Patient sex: F
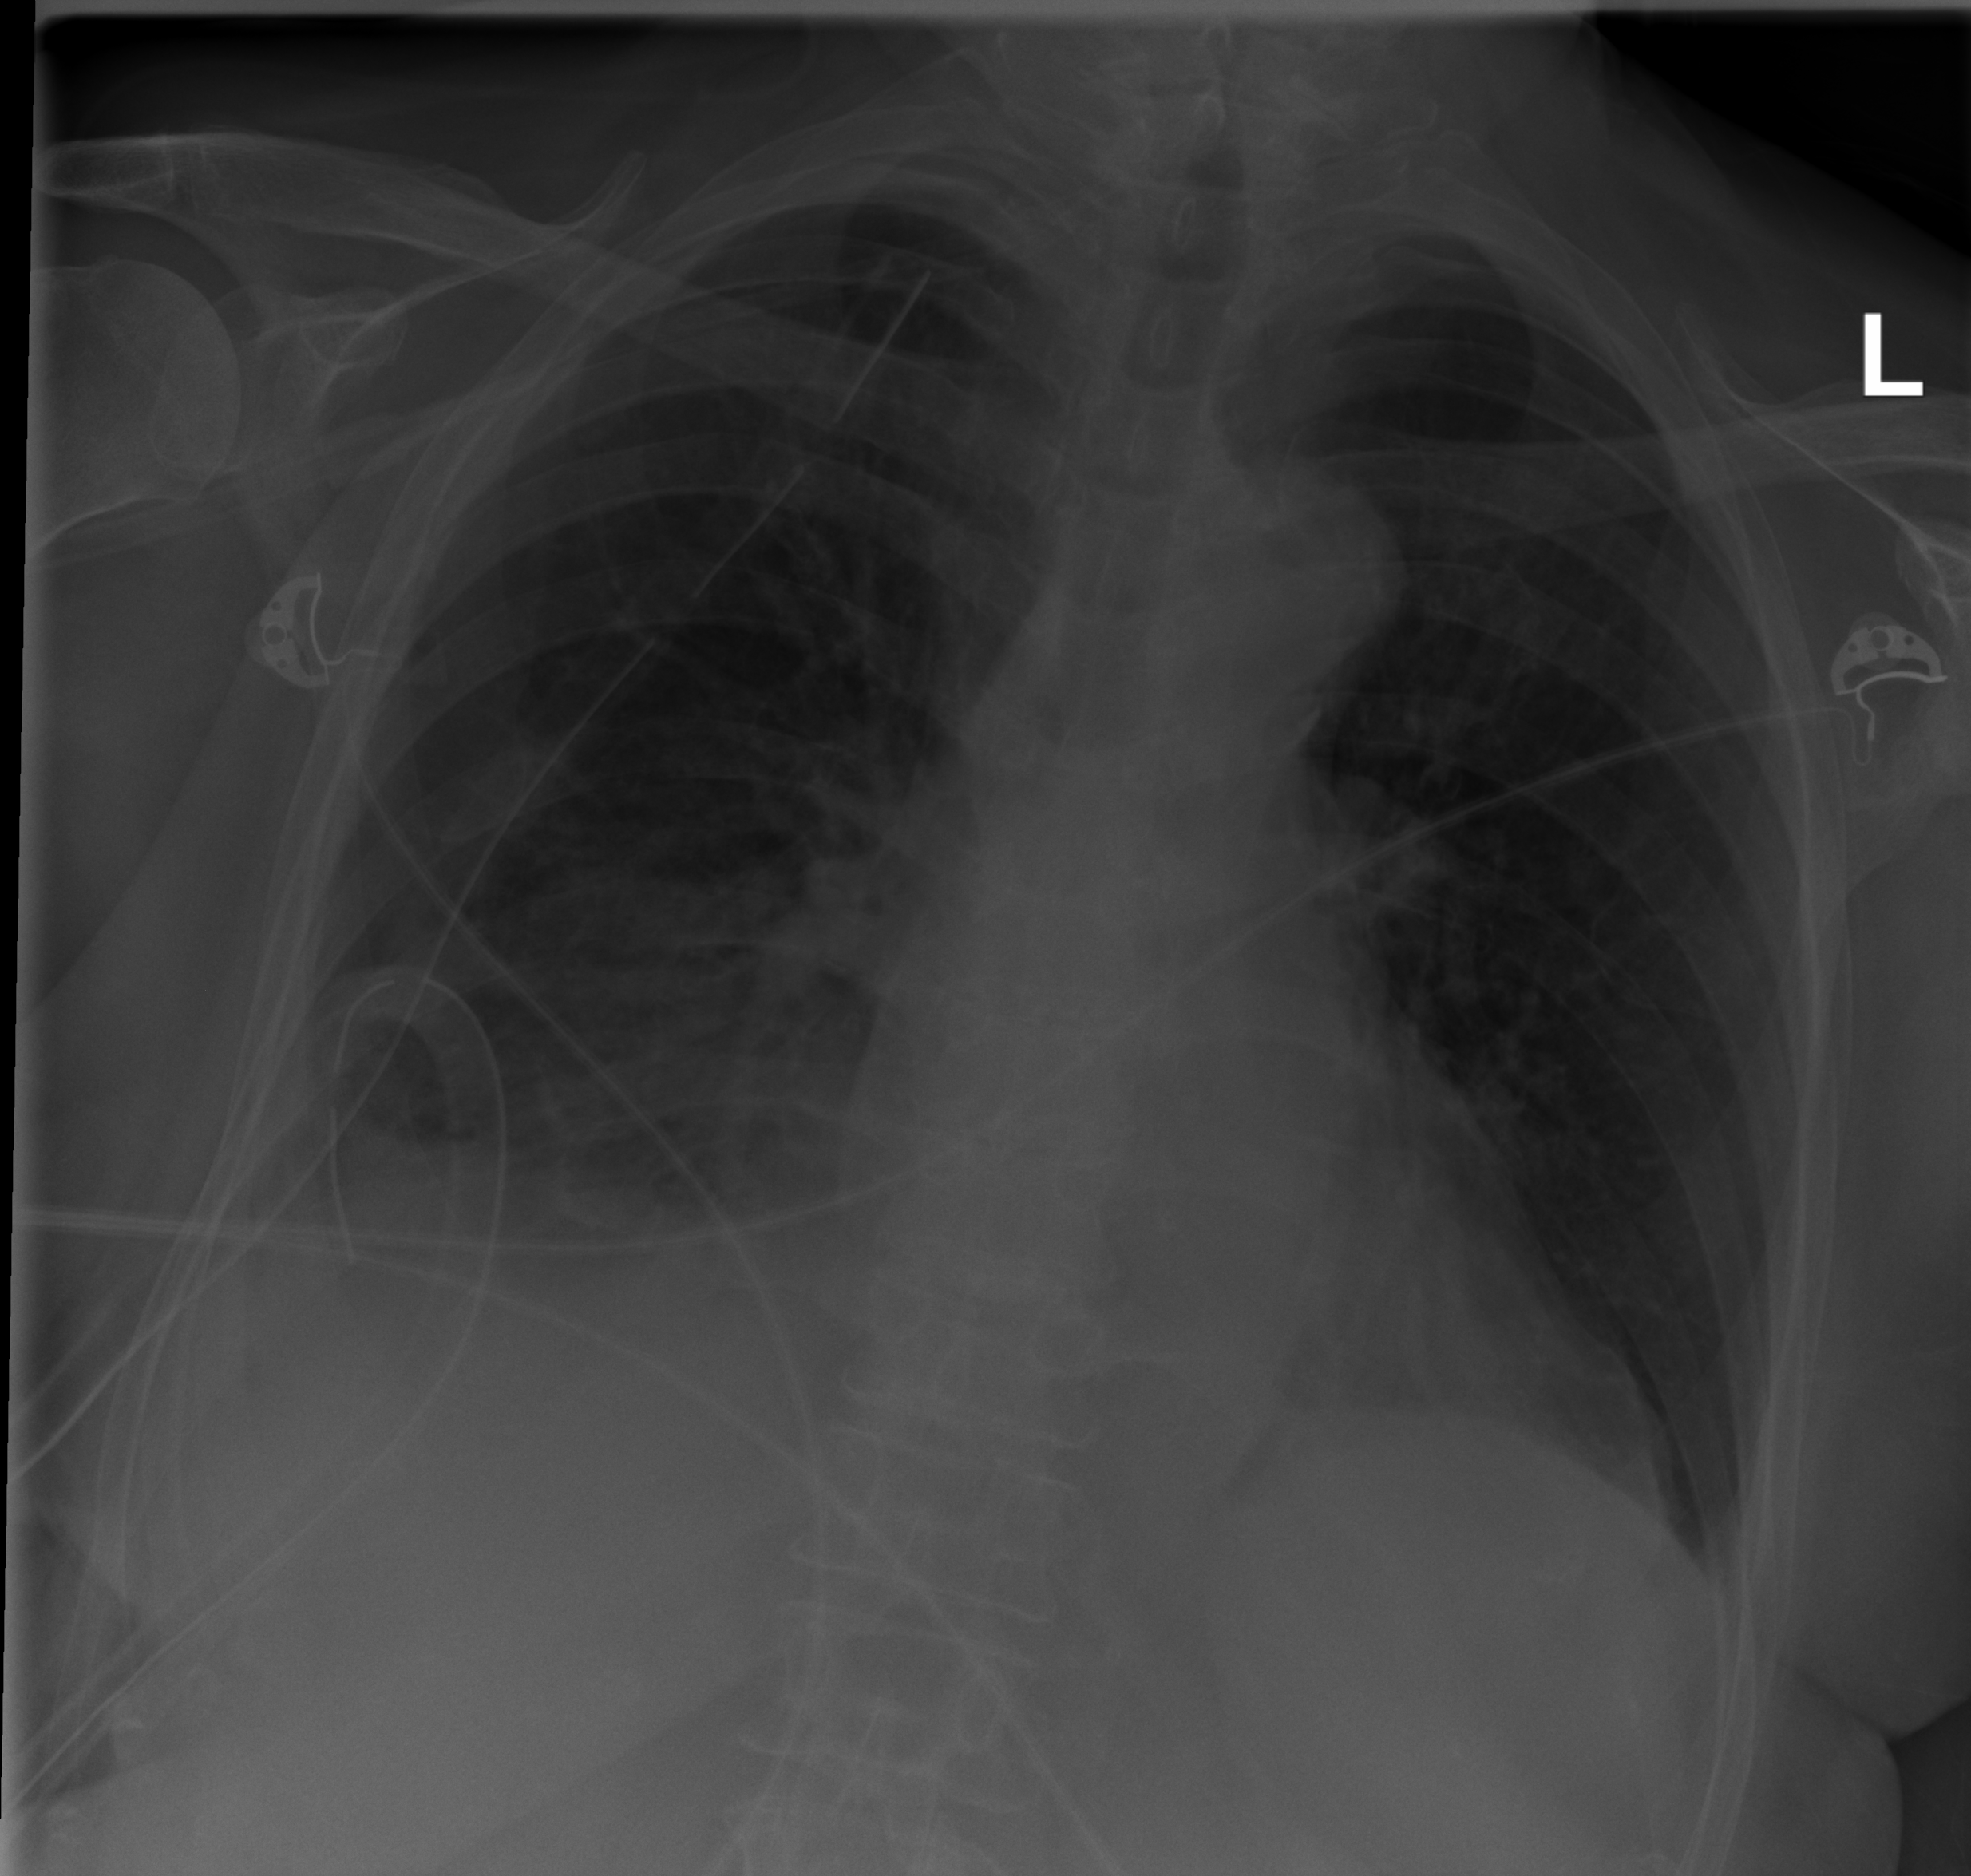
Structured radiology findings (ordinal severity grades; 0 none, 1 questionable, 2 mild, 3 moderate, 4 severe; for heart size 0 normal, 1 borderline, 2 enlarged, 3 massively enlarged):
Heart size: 0
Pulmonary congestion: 0
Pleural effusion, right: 2
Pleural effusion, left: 0
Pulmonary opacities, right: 2
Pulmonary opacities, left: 0
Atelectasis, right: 2
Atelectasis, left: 0